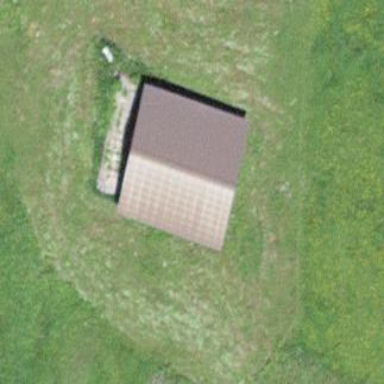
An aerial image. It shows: Cabin.